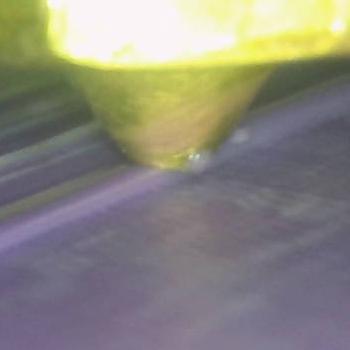
Flow rate: 265%